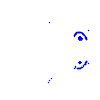
Particle: pion